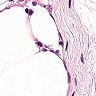
Metastatic tissue present: no